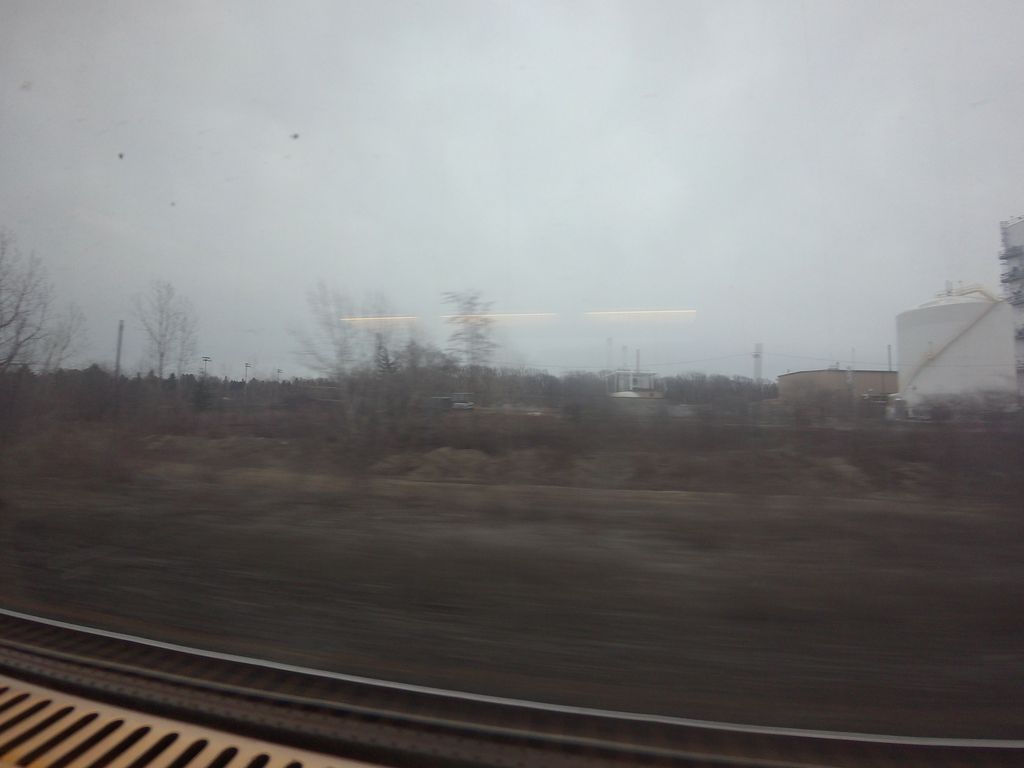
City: toronto